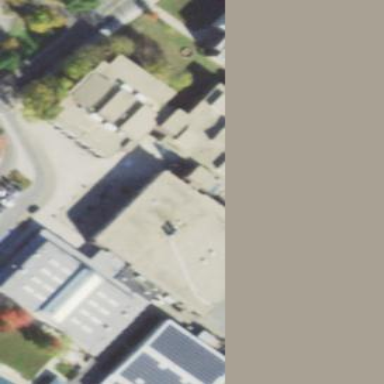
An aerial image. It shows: School building.